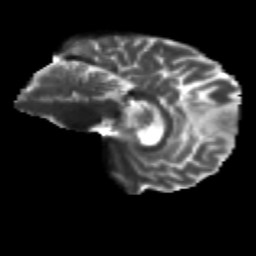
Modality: T2w
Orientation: sagittal
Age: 64
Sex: male
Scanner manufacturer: siemens
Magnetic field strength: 3 T
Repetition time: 4.71 s
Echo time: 0.0906 s